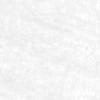
Label: change